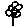
Label: flower